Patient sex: M
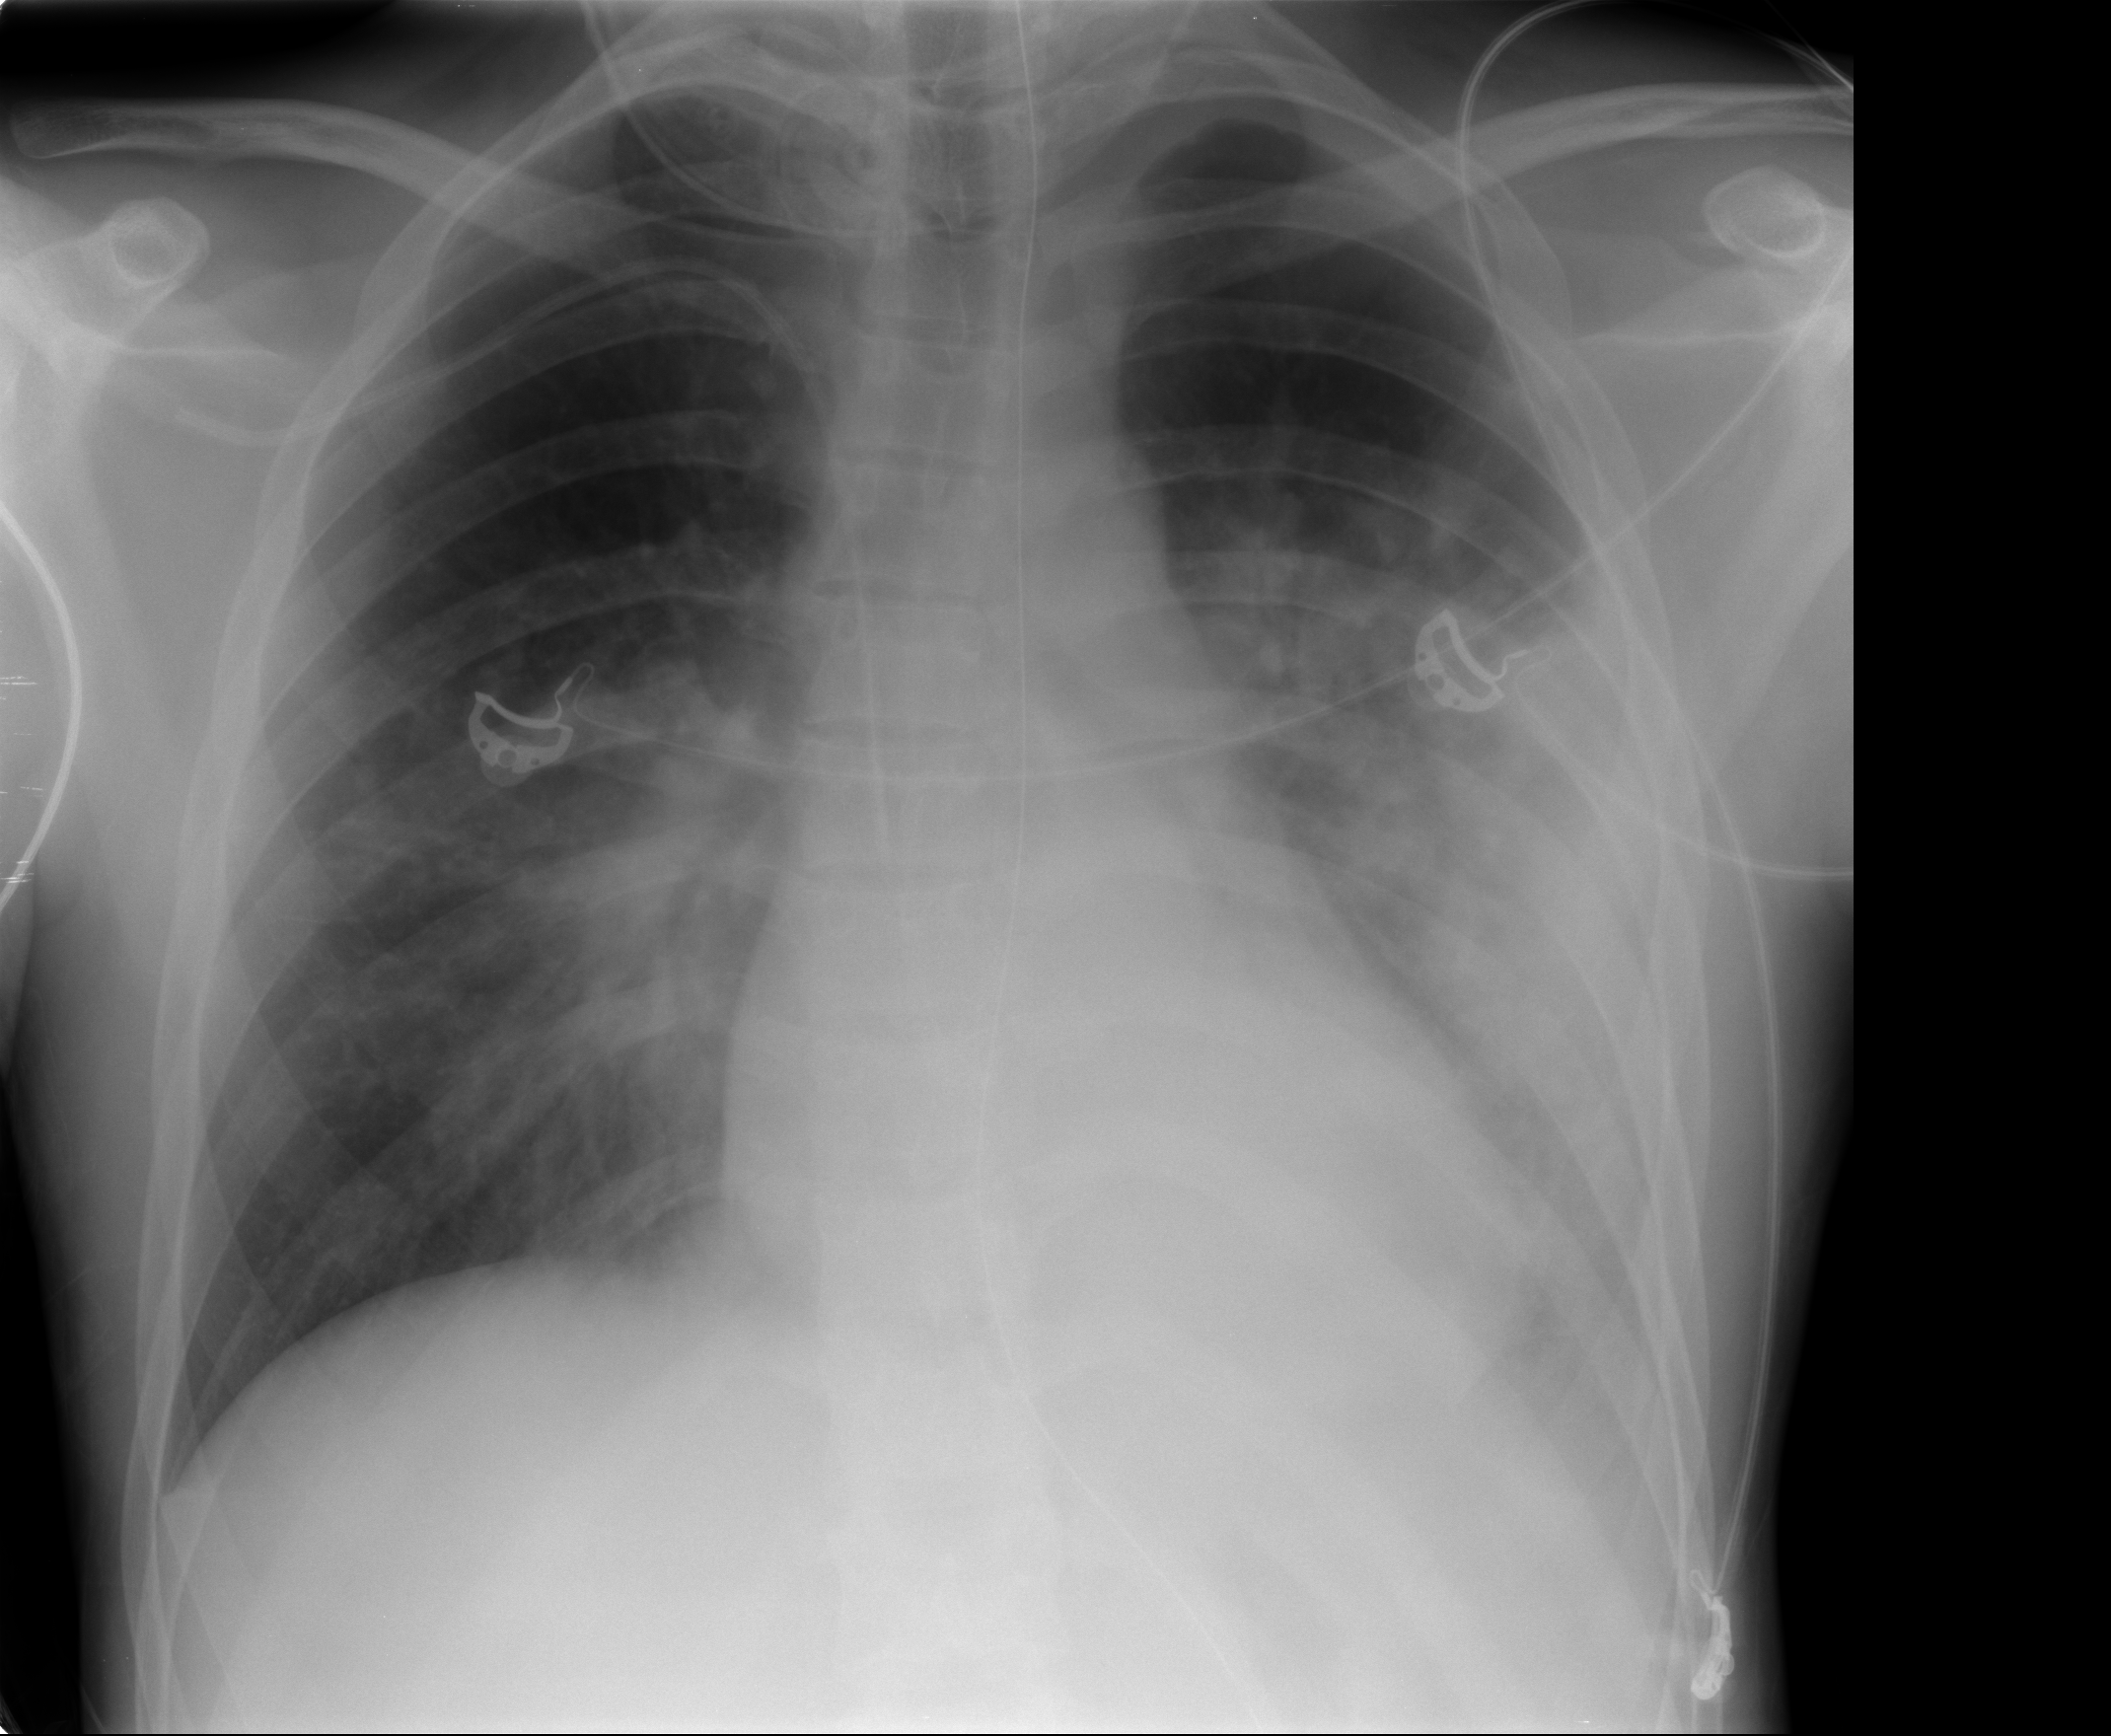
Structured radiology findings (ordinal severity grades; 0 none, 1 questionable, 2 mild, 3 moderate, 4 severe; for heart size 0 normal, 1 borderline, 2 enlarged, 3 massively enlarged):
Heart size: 0
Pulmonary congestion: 0
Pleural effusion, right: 0
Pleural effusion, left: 2
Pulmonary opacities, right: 2
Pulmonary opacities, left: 3
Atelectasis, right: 2
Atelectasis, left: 3